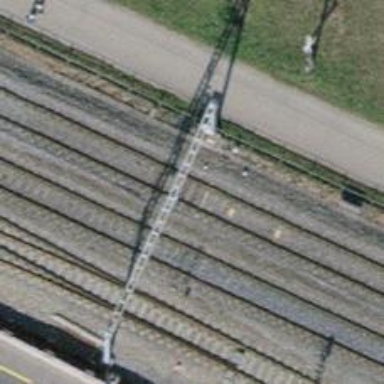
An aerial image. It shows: Railway signal.